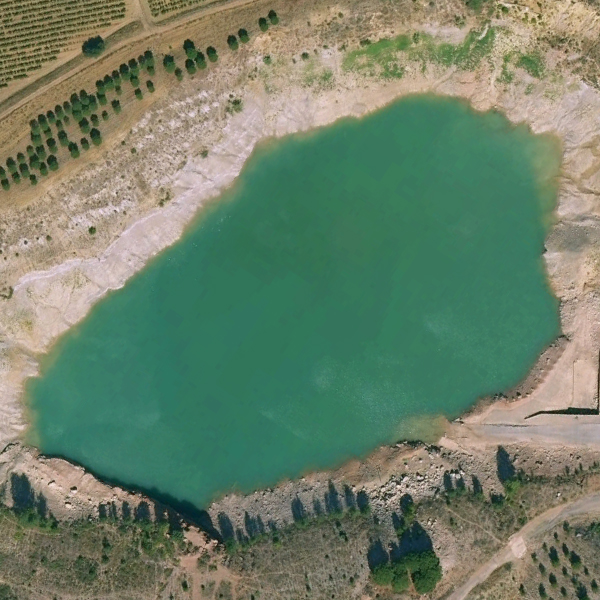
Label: Pond